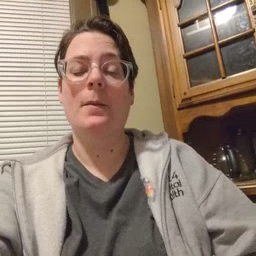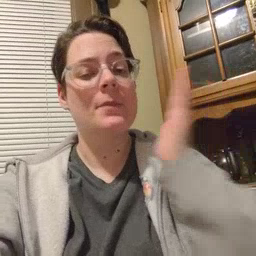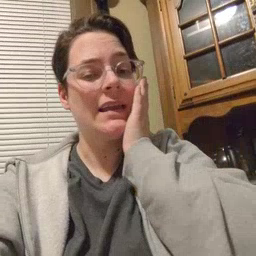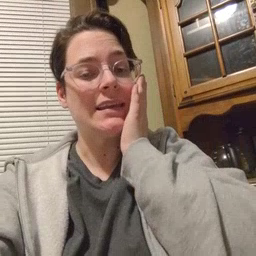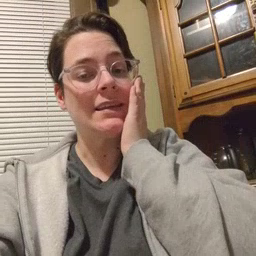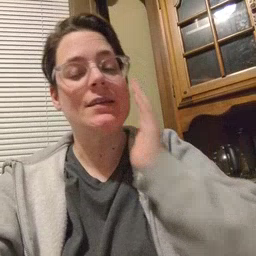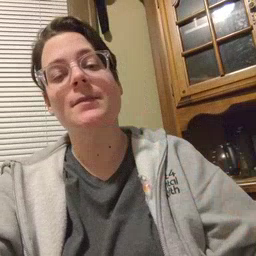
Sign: bed